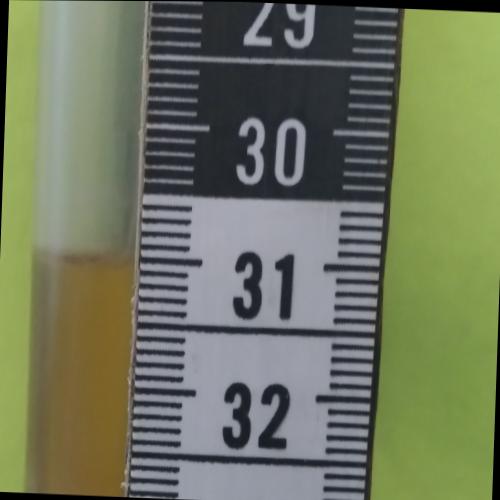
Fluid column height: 31.0 cm